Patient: sex F, age 72
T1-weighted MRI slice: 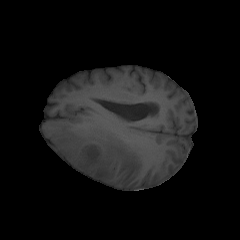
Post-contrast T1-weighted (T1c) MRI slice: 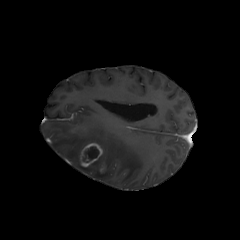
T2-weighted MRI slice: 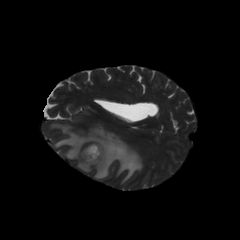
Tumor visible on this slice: yes
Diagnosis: Glioblastoma, IDH-wildtype
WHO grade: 4